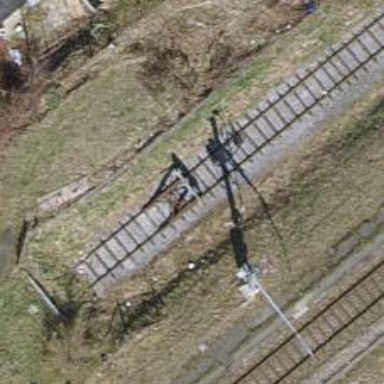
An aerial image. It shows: Railway buffer stop.